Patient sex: M
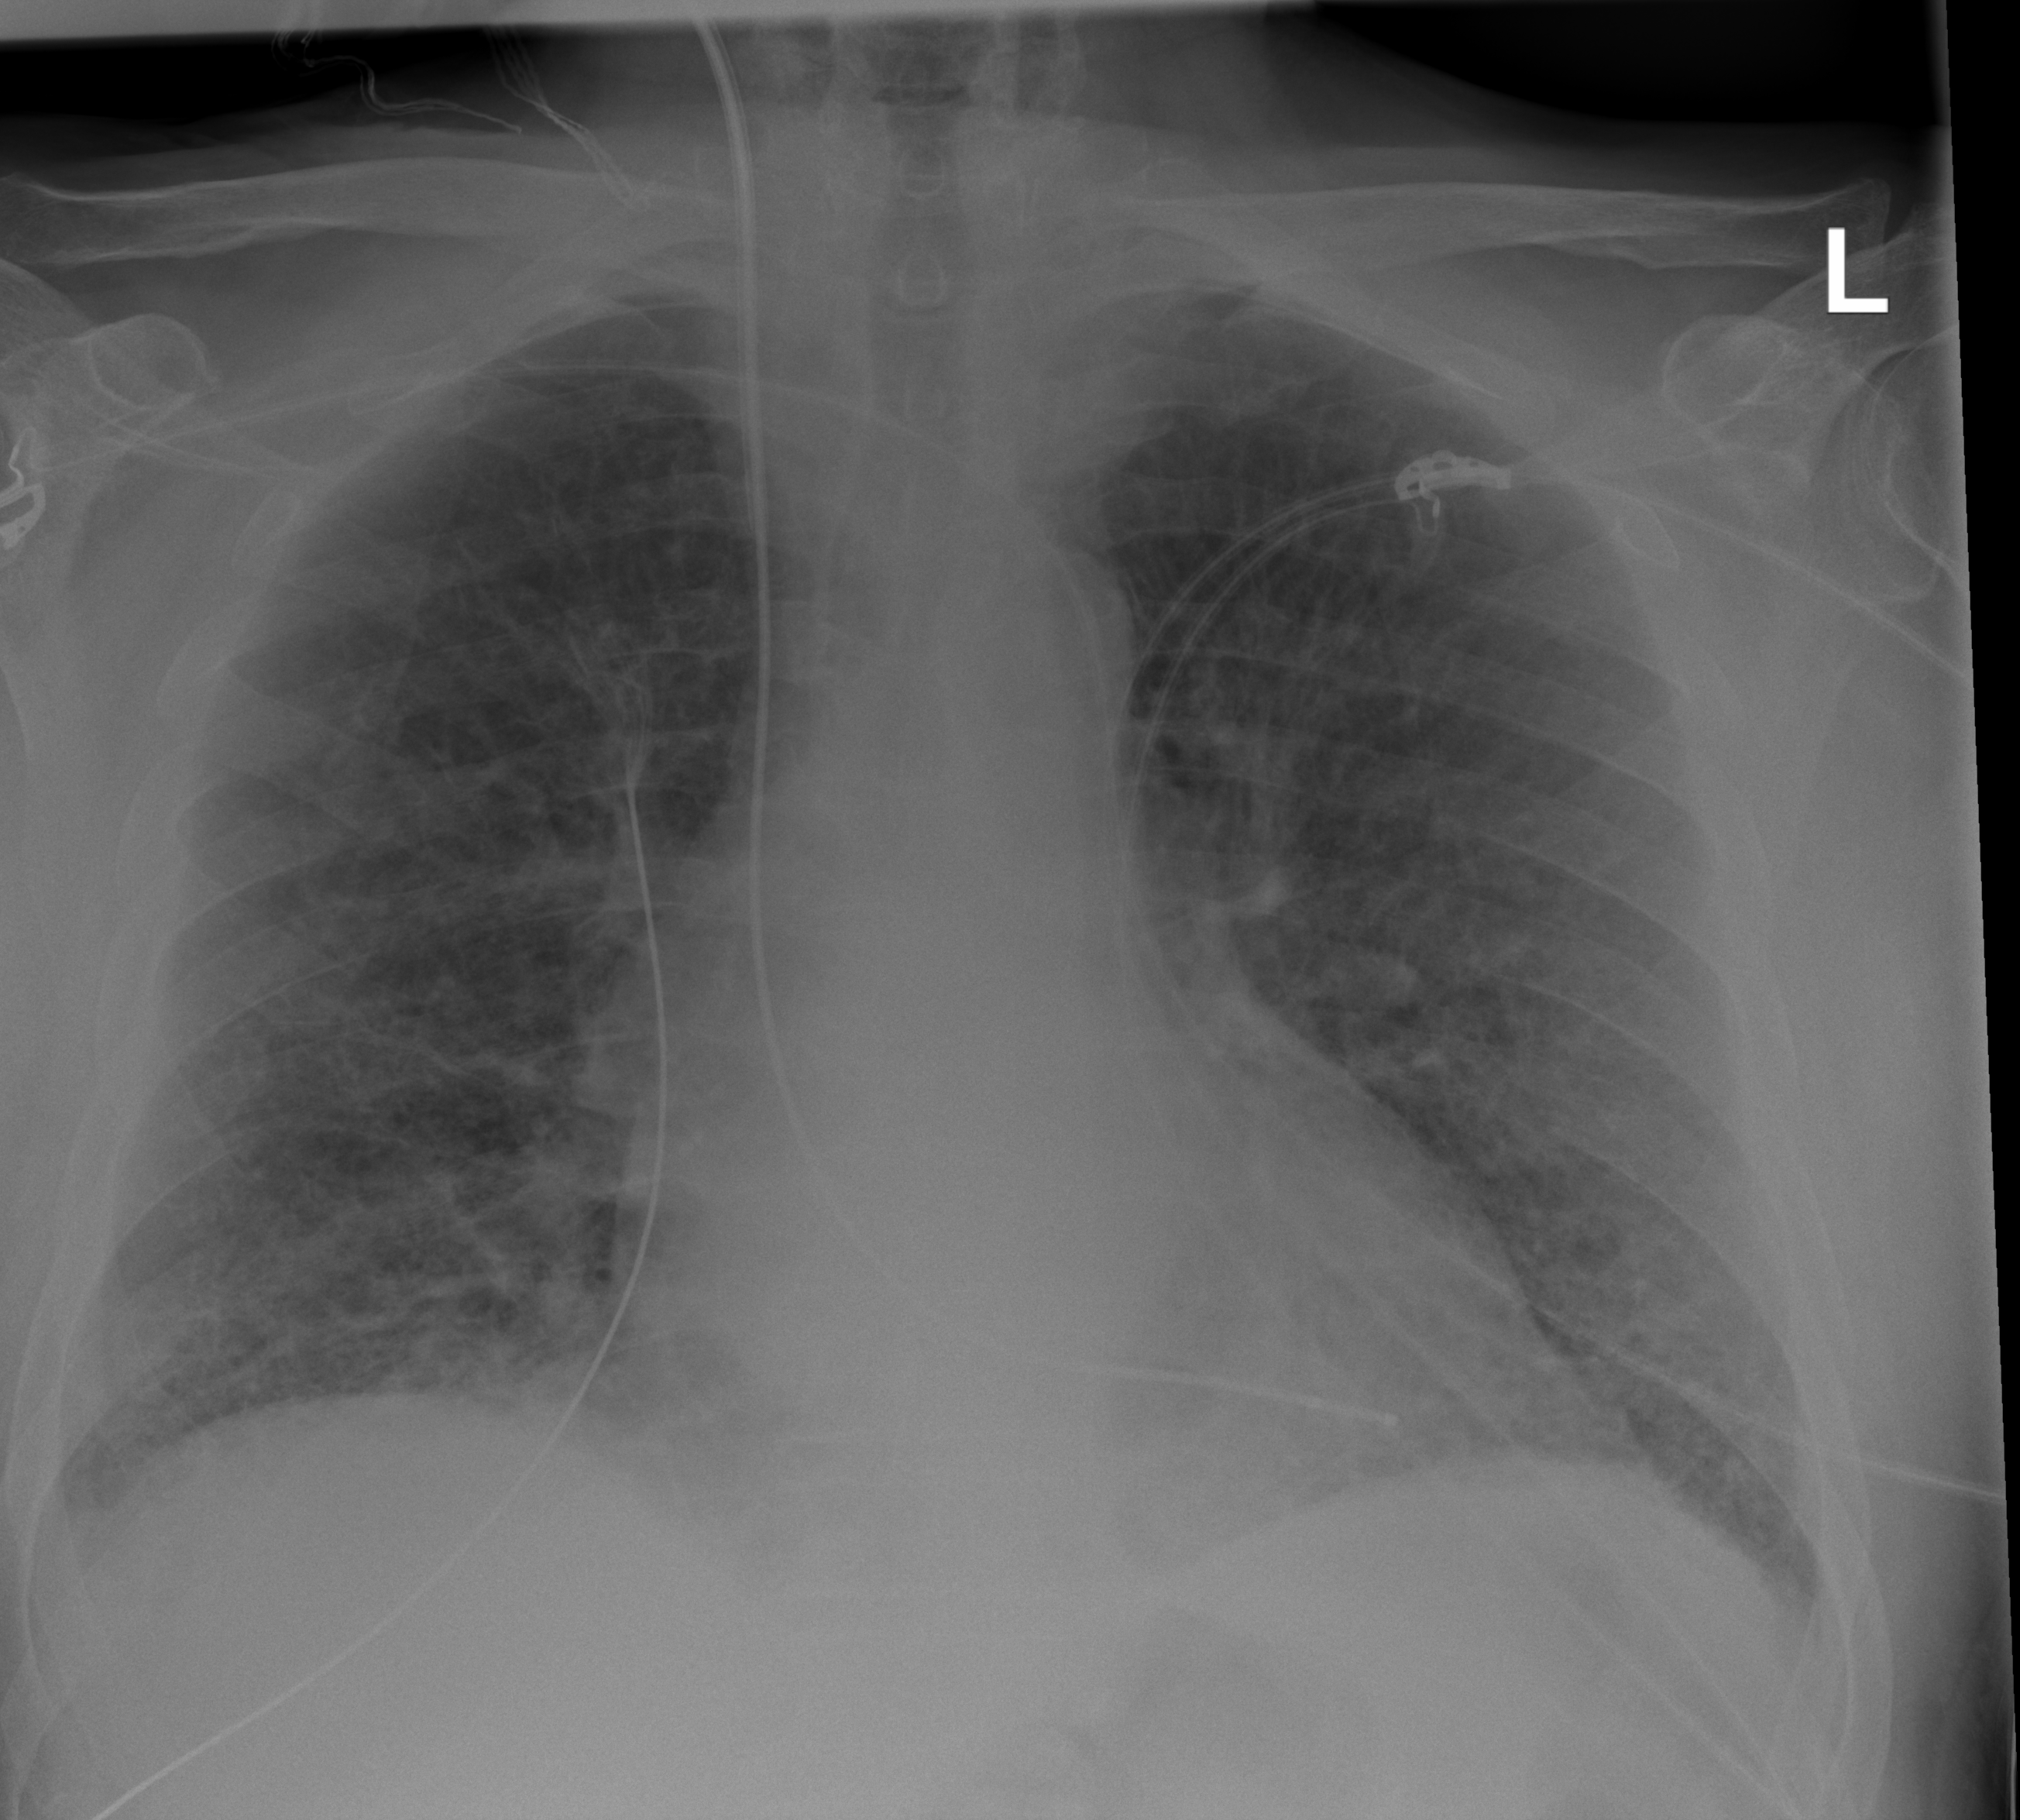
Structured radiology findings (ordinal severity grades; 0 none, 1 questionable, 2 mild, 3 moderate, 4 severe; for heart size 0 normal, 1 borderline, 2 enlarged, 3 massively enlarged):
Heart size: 2
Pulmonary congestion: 2
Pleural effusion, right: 0
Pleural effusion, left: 0
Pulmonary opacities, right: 2
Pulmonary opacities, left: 2
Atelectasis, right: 2
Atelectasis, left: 2